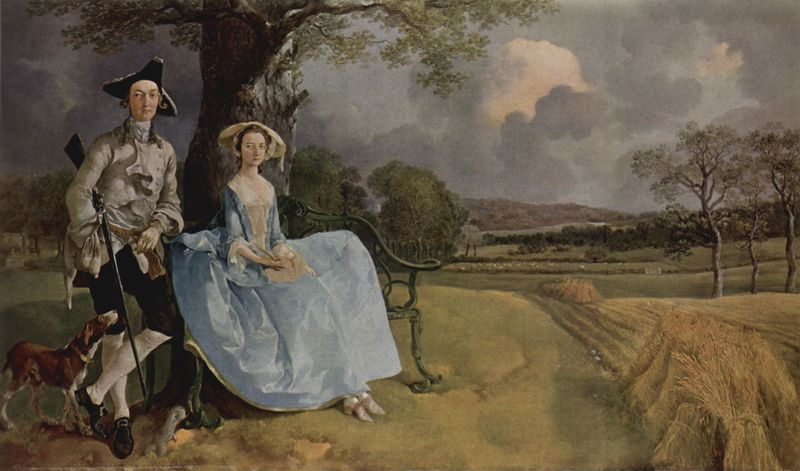
Titel: Porträt von Mr. und Mrs. Andrews
Künstler: Thomas Gainsborough
Standort: London
Institution: National Gallery
Schlagwörter: baum, blau, blätter, gemälde, gewitter, himmel, laub, mann, weiß, wolken, bäume, gelb, grün, landschaft, ocker, sitzen, äste, ausschnitt, braun, frankreich, frau, grau, hell, hintergrund, hut, hüte, kleid, licht, schwarz, stroh, szene, blick, dame, hund, rot, weg, wiese, beige, haube, jacke, mütze, barock, falten, silber, spitze, stehen, bildnis, herr, hände, portrait, porträt, öl, ebene, feld, felder, ferne, hügel, kalt, natur, regenhimmel, stamm, weite, zweige, busch, büsche, flach, wiesen, gold, pose, sitzend, stehend, paar, england, gainsborough, rechts, rokoko, seide, wald, genre, beine, bewölkt, hellblau, bein, sommer, mieder, schuhe, bündel, ernte, garben, getreide, heu, korn, weizen, ähre, berge, bank, romantik, lehnen, karikatur, halstuch, schoß, dekolleté, betrachter, regen, strümpfe, eisen, gestützt, links, wurzel, gewitterwolken, uniform, soldat, waffe, dreispitz, jagd, ehepaar, jäger, regenwolken, gewehr, jagdhund, rinde, spätsommer, korsett, eiche, flinte, höfisch, jagt, kniebundhose, kniestrümpfe, watteau, ähren, lord, schnallenschuhe, seidenkleid, sitzbank, schafe, schäfer, lady, korsage, reifrock, dekolte, landsitz, treue, besitz, august, schafherde, jagdgewehr, galan, weizenfeld, schnuppern, erntezeit, garbe, dreizack, rendezvous, gainsbourough, jagdkostüm, thomas gainsborough, heudocken, mr. and mrs. andrews, lord and lady, wheatfields, jagtgewehr, kornehren, flionte, sgtrümpfe